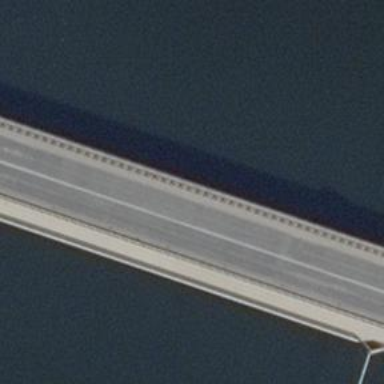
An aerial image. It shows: There is bridge in the image.